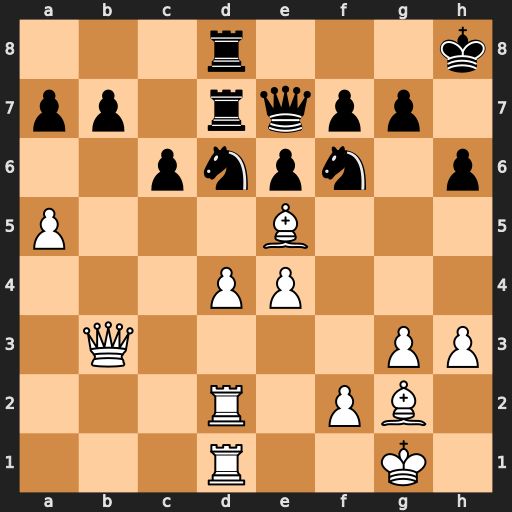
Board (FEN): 3r3k/pp1rqpp1/2pnpn1p/P3B3/3PP3/1Q4PP/3R1PB1/3R2K1
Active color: w
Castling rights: -
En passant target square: -
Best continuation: Bxd6 Qxd6 e5 Qc7 exf6